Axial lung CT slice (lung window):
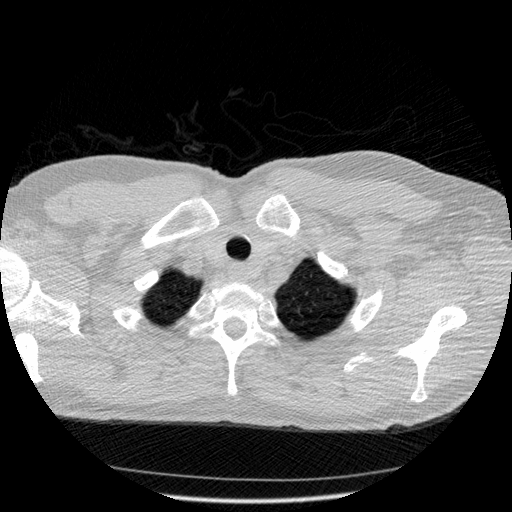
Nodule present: no